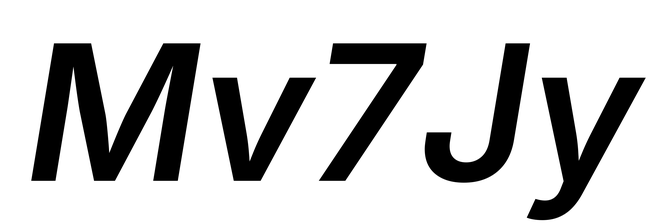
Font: Inter-Italic_SemiBold_Italic